Group 1:
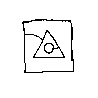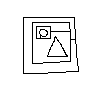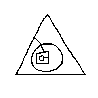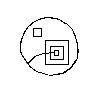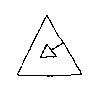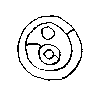
Group 2:
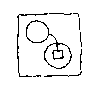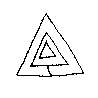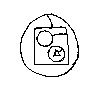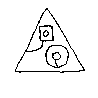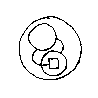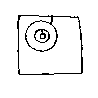
Rule separating the two groups: Innermost shape is reachable from the outermost one vs. innermost shape is unreachable from the outermost one.
Concepts: innermost_outermost, path, reachable, tracing_line_or_curve
Author: Douglas R. Hofstadter